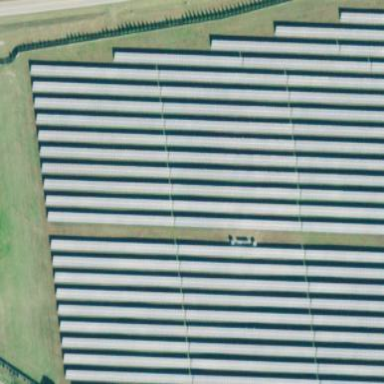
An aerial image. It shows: Solar power plant enclosed by fence. The plant generates electricity using photovoltaic technology.